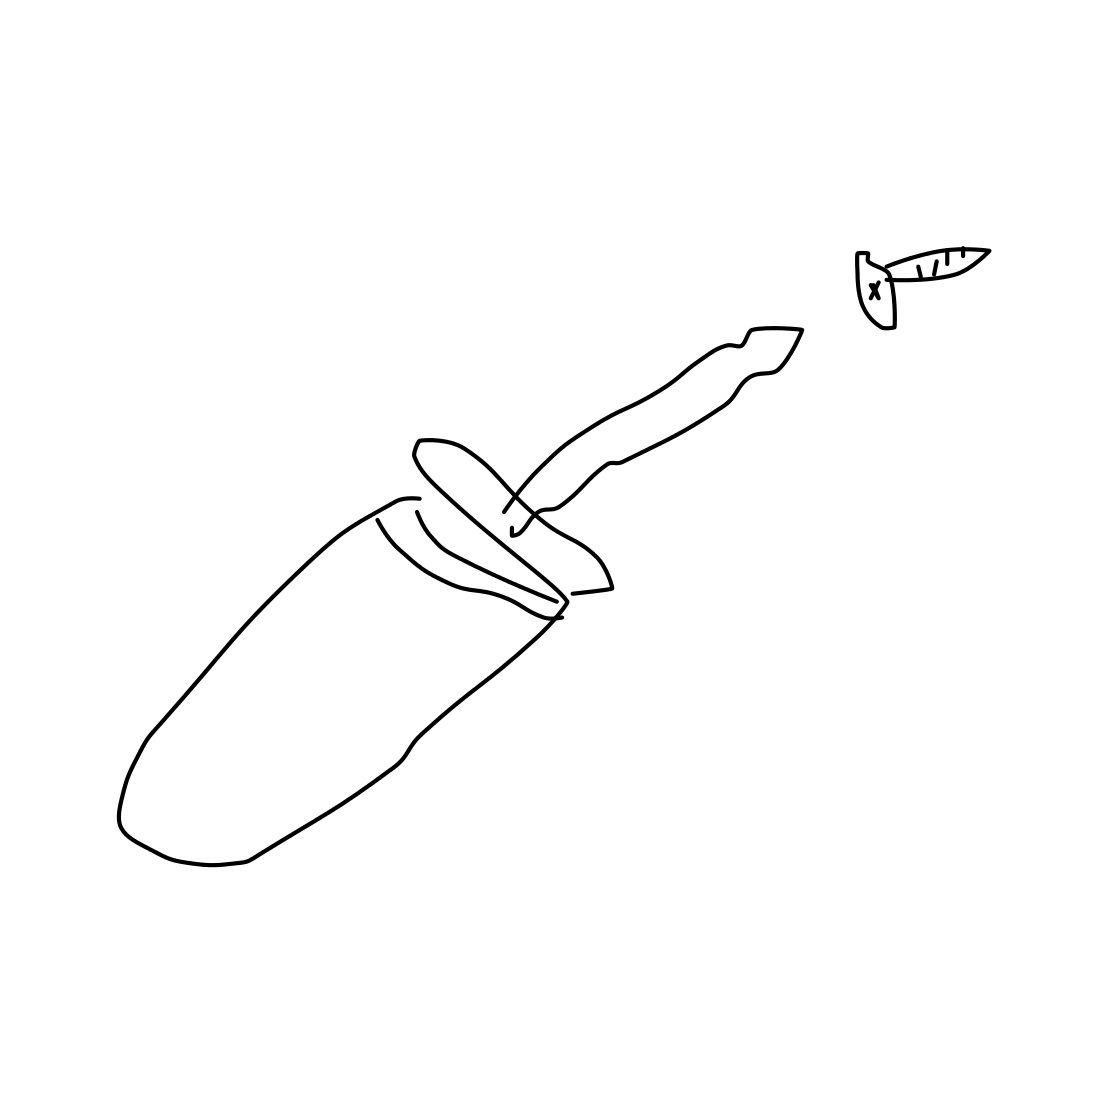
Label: screwdriver